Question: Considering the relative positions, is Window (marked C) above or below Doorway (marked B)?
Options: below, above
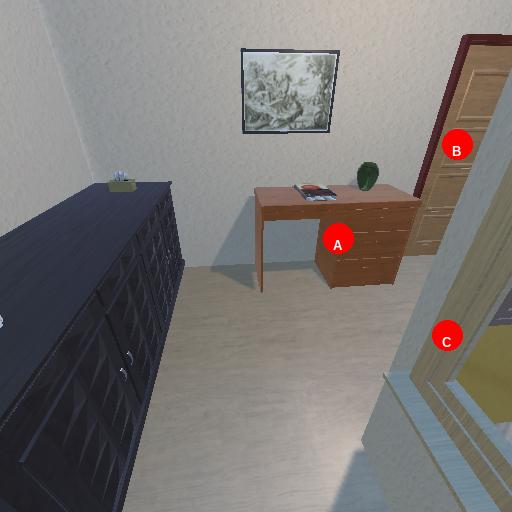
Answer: below